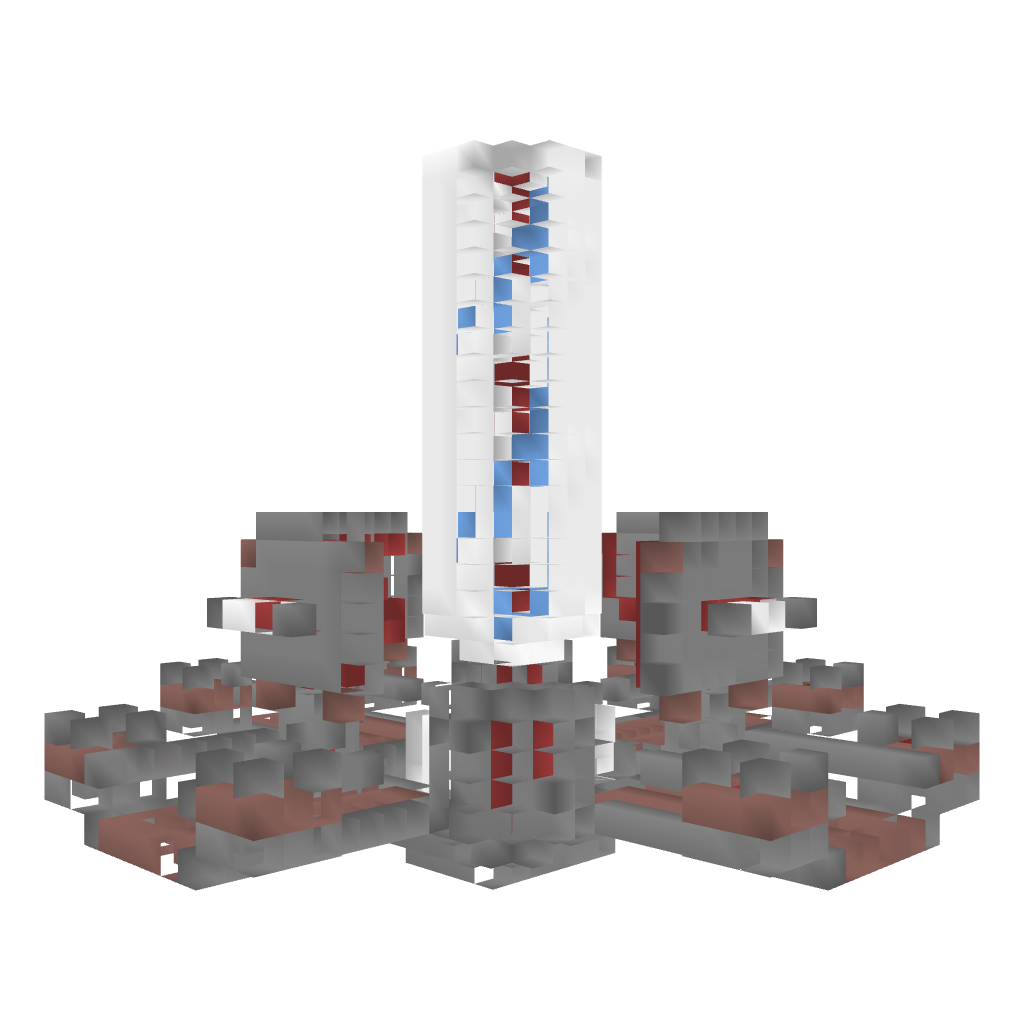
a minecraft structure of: Server spawn #1 bad low quality